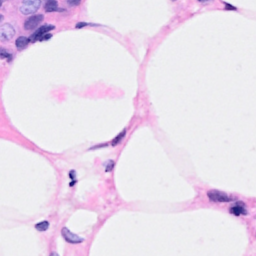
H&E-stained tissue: Breast